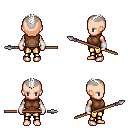
a pixel art fantasy rpg character, female body template, human, light skin, brown sleeveless shirt, gold greaves, white short mohawk hairstyle, white cloth bracers, spear, four views (front, back, left, right), 2x2 character sprite sheet, small pixel art, hard edges, no anti-aliasing